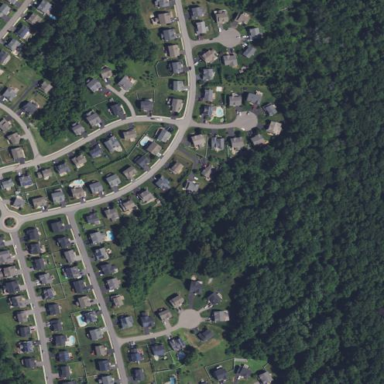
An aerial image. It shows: Residential area within neighborhood.